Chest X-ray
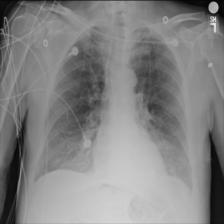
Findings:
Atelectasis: positive
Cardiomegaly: negative
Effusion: negative
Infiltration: positive
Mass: negative
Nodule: negative
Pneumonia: negative
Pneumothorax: negative
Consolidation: negative
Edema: negative
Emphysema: negative
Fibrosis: negative
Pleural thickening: negative
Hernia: negative